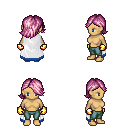
a pixel art fantasy rpg character, female body template, human, tanned skin, white trimmed cape, teal pants, pink swoop hairstyle, gold gloves, four views (front, back, left, right), 2x2 character sprite sheet, small pixel art, hard edges, no anti-aliasing